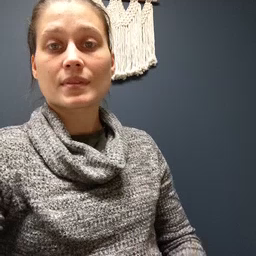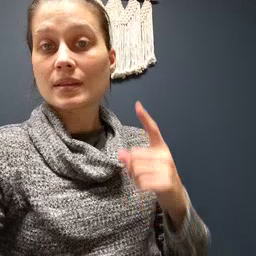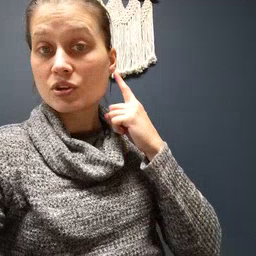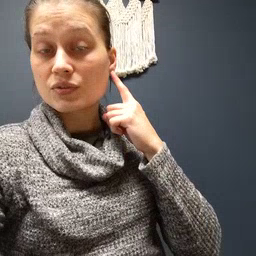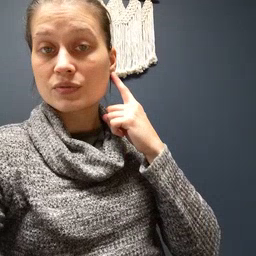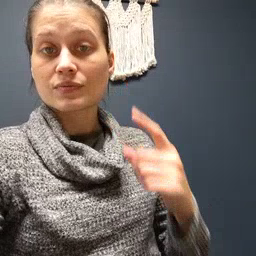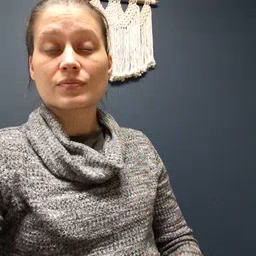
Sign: hear